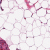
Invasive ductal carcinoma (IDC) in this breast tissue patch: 0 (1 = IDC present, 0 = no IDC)